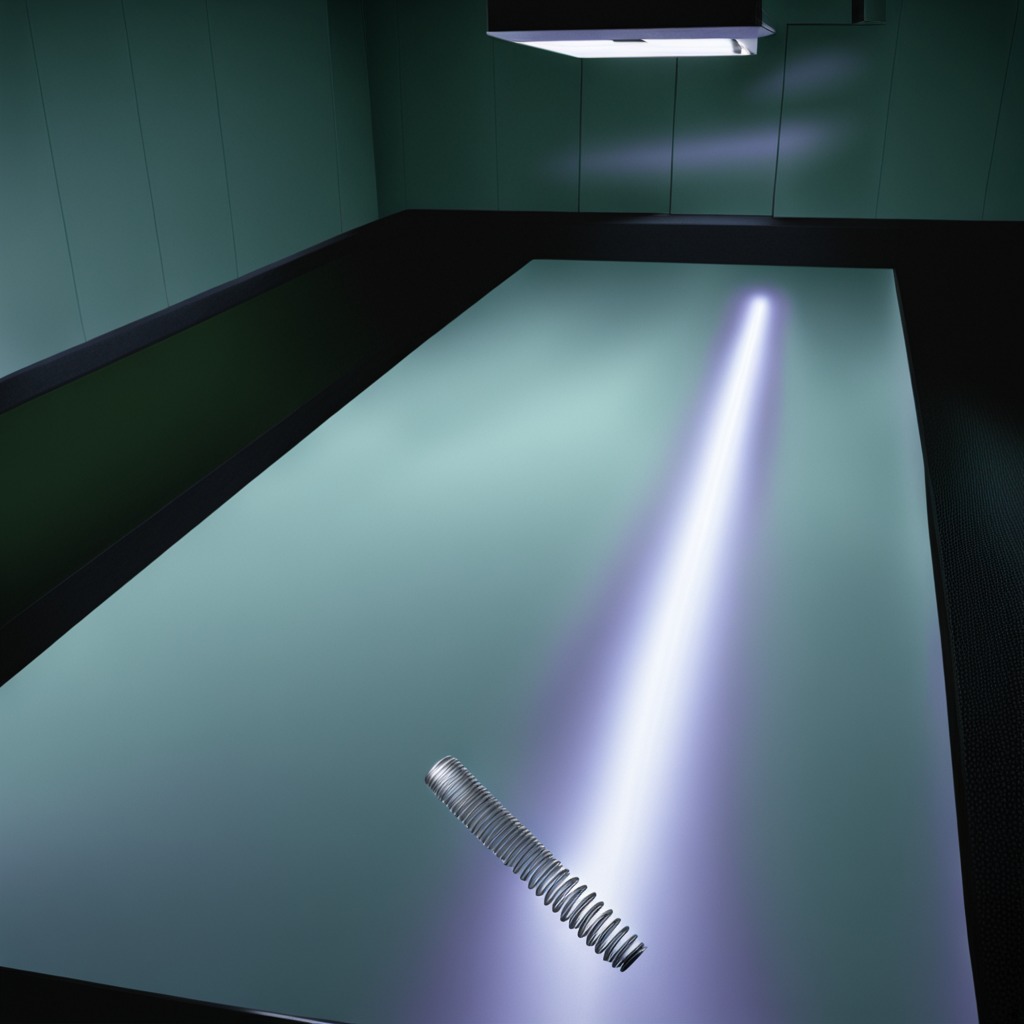
A coiled metal spring is lying on the clean empty table.